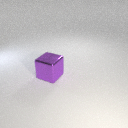
large purple metal cube